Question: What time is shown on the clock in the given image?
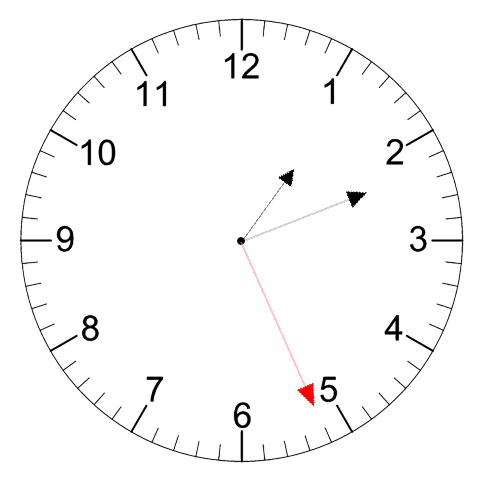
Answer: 01:11:26